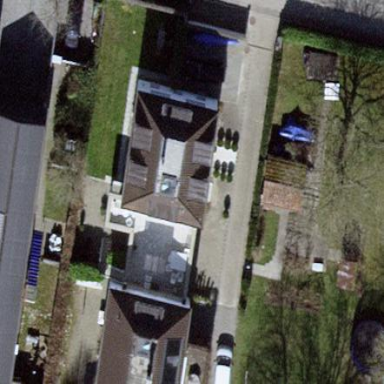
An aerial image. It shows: Unique house with quadruple saltbox roof shape.